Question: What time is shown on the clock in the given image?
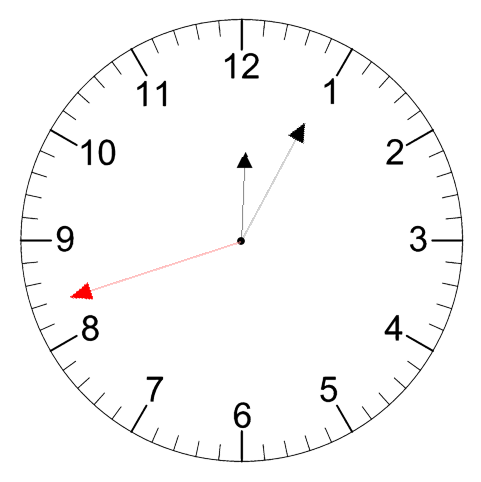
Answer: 12:04:42